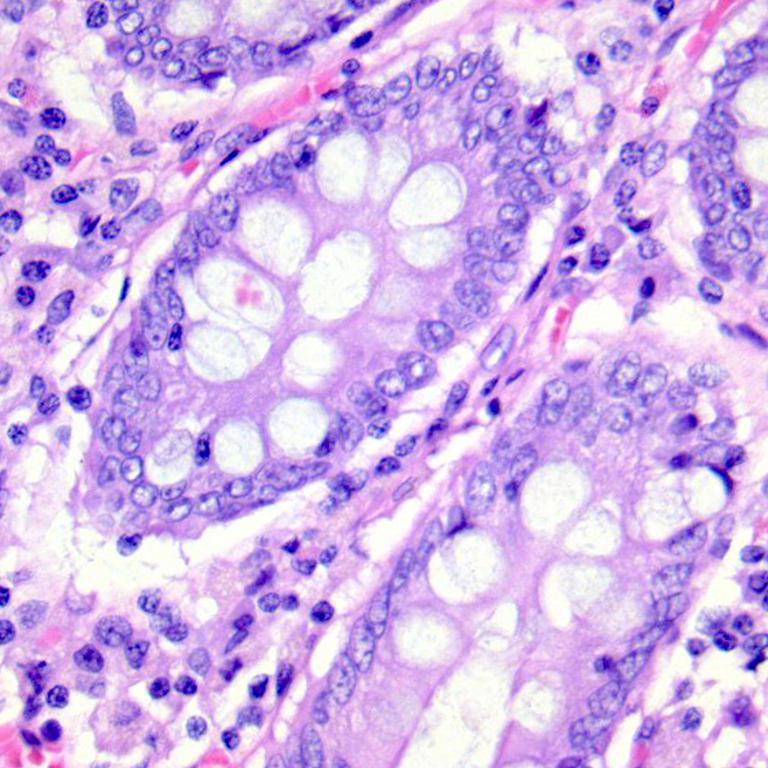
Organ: colon
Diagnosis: benign